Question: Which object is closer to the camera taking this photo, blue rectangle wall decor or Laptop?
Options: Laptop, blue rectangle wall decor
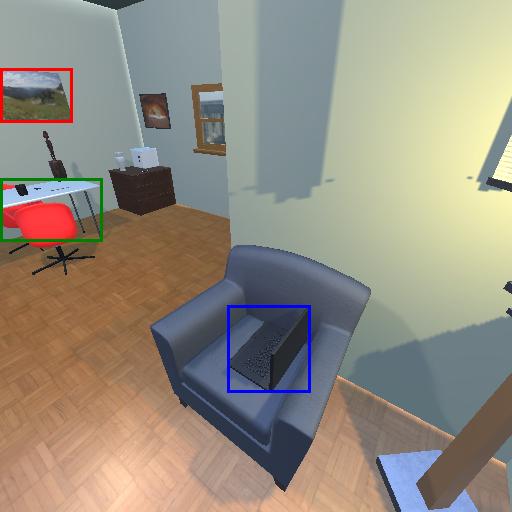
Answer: Laptop